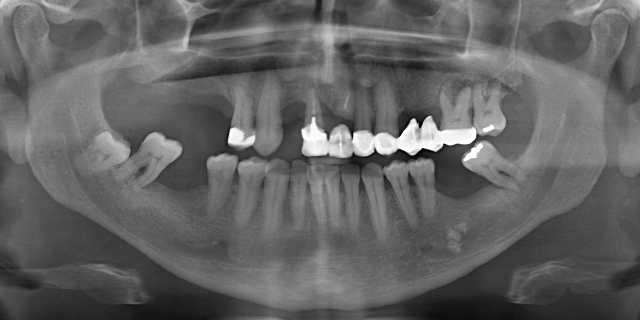
adult